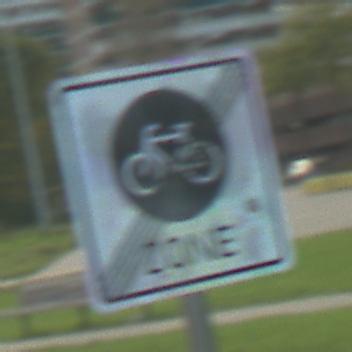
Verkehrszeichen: EndeFahrradzone
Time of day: MorningAfternoon
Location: Outdoor (Urban)
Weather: PartlyCloudy
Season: NotSpecified
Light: Natural